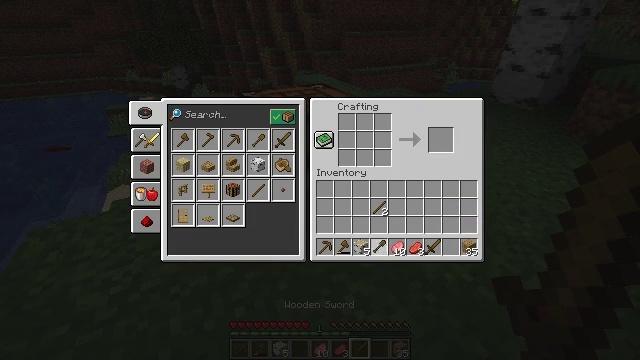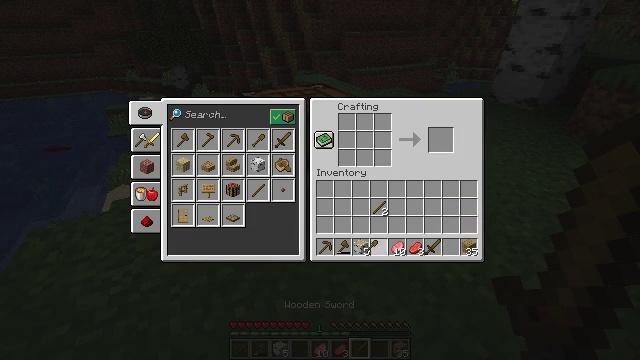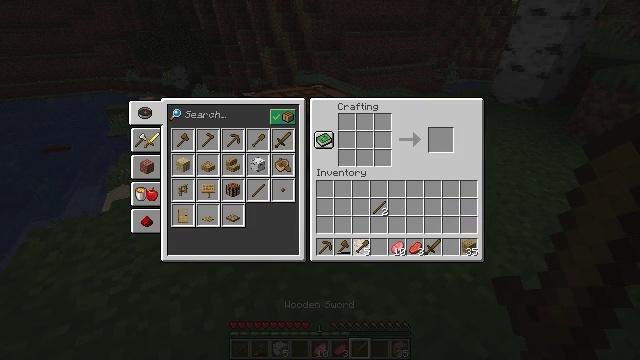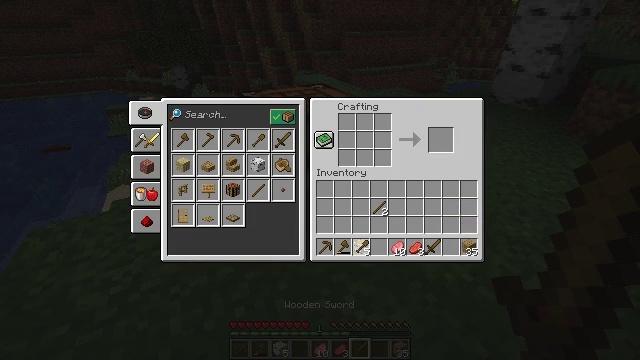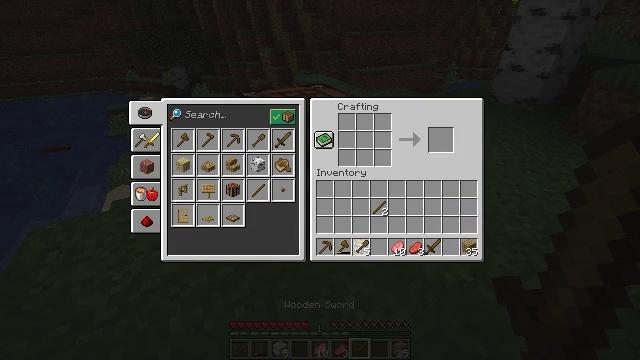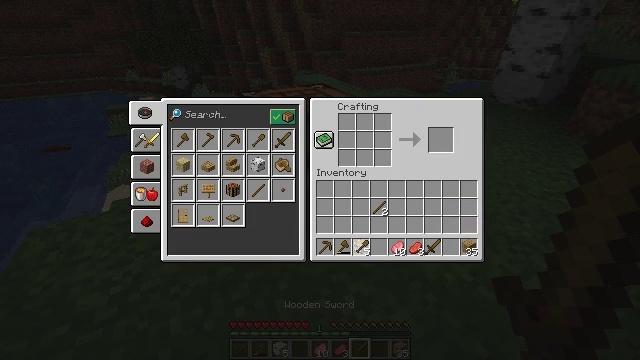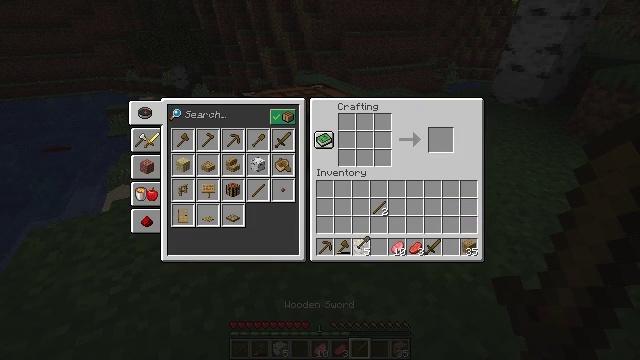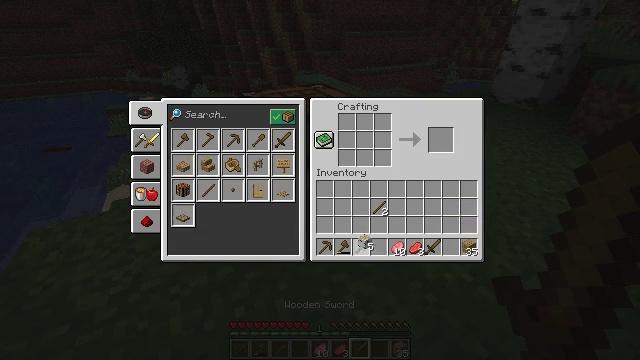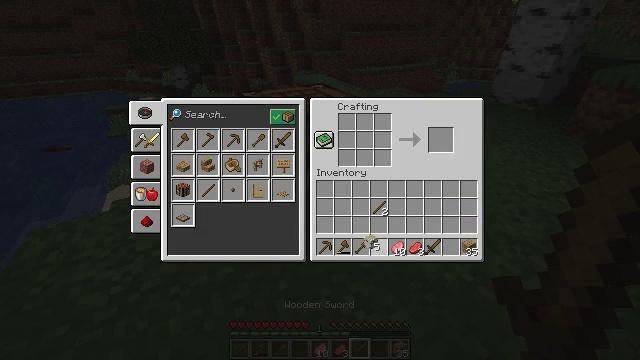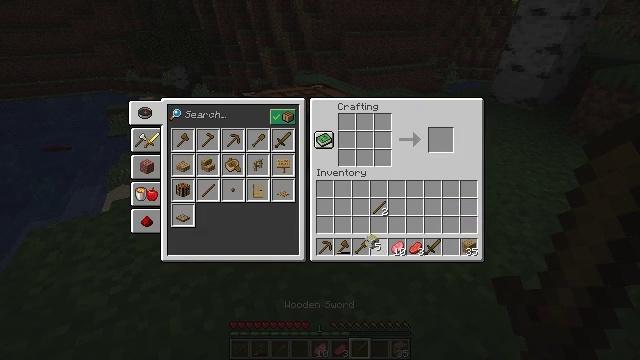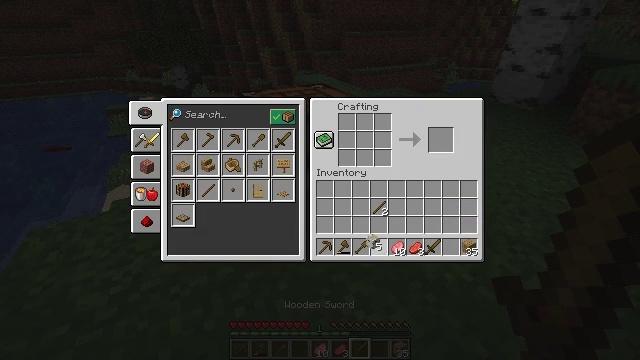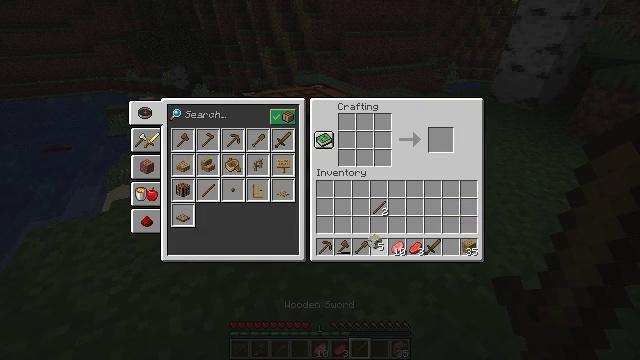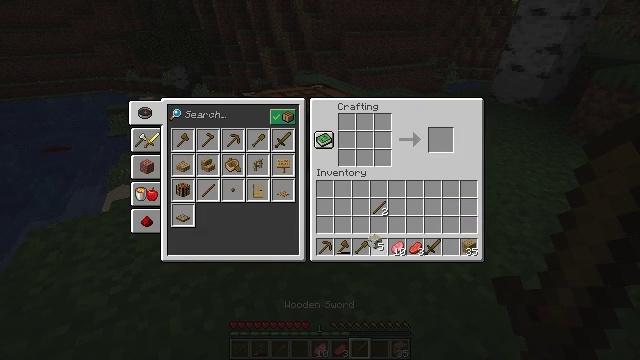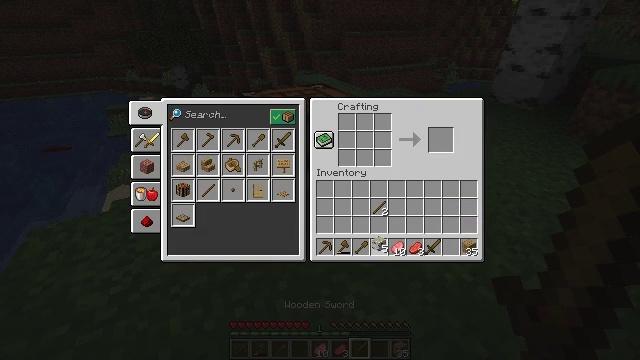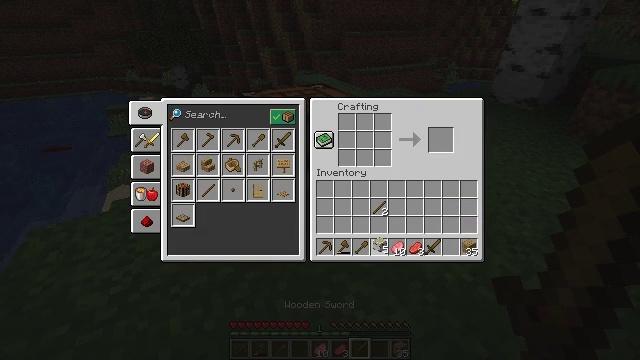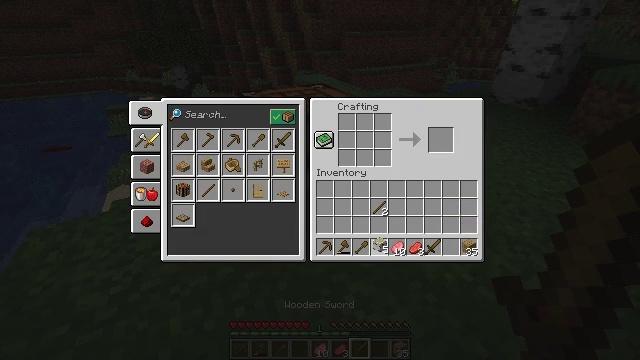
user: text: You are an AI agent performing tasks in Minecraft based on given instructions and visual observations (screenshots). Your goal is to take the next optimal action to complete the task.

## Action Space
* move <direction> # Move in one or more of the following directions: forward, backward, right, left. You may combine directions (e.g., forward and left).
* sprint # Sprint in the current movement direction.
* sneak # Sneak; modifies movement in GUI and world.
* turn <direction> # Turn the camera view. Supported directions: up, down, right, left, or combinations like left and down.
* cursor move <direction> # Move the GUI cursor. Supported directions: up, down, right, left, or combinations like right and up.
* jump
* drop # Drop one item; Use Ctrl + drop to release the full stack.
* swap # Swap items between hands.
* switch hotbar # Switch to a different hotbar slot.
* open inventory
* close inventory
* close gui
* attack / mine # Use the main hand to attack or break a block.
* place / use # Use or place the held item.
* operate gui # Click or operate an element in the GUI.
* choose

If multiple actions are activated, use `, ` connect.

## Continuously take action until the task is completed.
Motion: motion action
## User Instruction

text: Gather sand from the desert.
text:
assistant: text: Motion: cursor move left
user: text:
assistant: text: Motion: cursor move left
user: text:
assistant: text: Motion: no_op
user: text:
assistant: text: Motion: operate gui
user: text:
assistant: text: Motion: operate gui
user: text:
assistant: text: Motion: operate gui
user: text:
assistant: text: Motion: no_op
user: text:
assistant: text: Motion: no_op
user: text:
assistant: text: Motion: no_op
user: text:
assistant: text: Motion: no_op
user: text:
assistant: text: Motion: no_op
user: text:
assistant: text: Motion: no_op
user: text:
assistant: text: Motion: no_op
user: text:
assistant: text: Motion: no_op
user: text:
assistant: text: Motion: operate gui
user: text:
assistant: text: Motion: operate gui
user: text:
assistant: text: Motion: no_op
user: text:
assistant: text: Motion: no_op
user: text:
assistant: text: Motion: cursor move right
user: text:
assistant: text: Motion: cursor move right
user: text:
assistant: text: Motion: cursor move right
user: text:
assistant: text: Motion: no_op
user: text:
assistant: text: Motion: no_op
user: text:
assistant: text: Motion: no_op
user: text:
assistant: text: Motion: no_op
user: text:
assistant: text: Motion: no_op
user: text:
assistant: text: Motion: operate gui
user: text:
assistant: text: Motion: operate gui
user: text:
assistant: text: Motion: cursor move left
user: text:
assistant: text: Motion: no_op